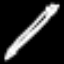
Label: pencil